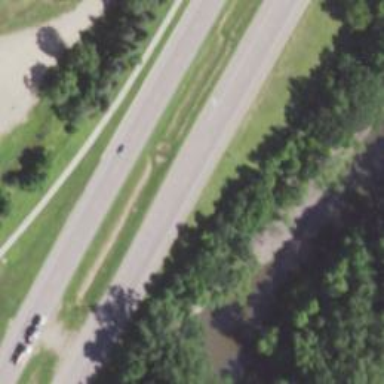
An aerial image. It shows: Asphalt road classified as trunk highway.